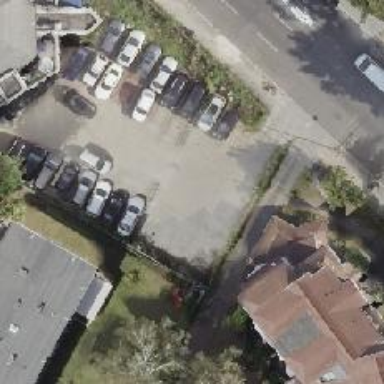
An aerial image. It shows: Parking aisle designated as service road.